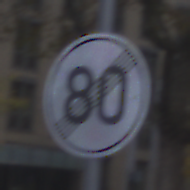
Verkehrszeichen: EndeGeschwindigkeit80
Umgebung: Outdoor, Urban
Tageszeit: SunriseSunset
Wetter: PartlyCloudy
Licht: Natural
Jahreszeit: NotSpecified
Kontrast: LowContrast